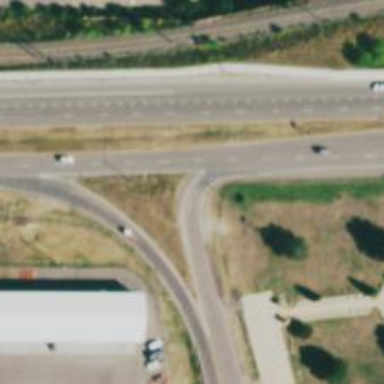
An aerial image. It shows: Trunk link highway.